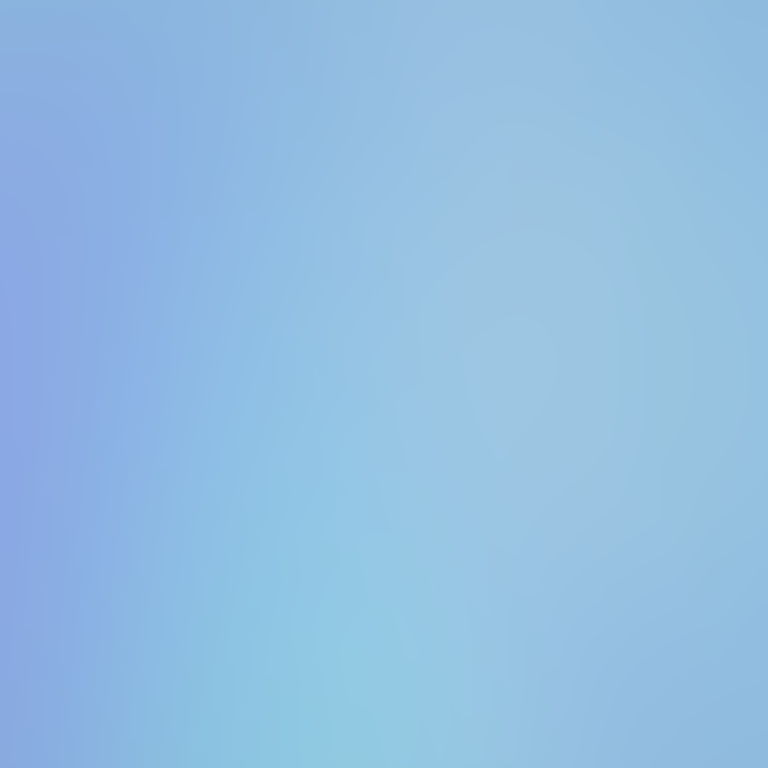
Abstract light effect, smooth gradient from soft blue to light cyan, calm atmosphere, diffuse light, no room, no furniture, no objects.